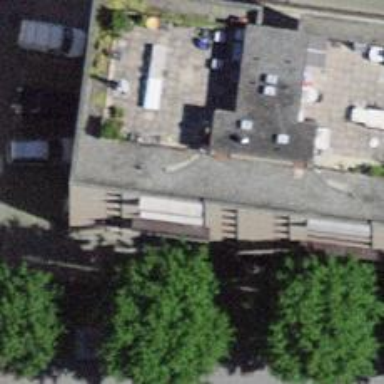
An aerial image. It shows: Café.